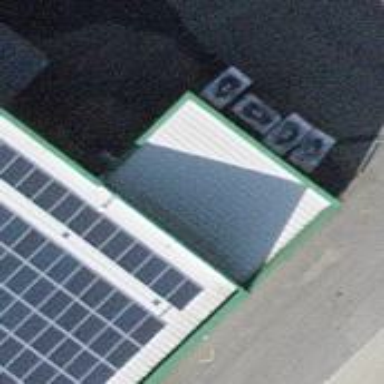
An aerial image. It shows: Solar power generator using photovoltaic panels.